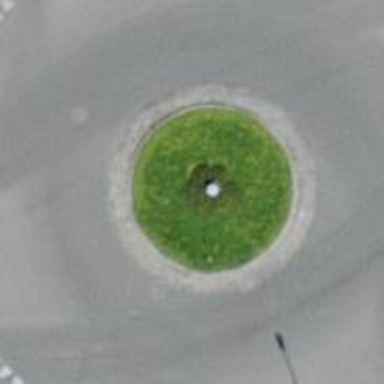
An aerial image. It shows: Tertiary road with asphalt surface leading to roundabout.